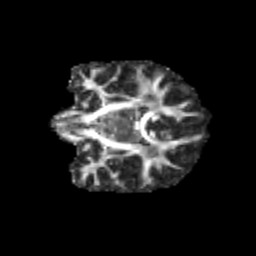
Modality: FA
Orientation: coronal
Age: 12
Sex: female
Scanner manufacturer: siemens
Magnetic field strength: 3 T
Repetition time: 3.8 s
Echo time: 0.07 s